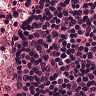
Metastatic tissue present: no